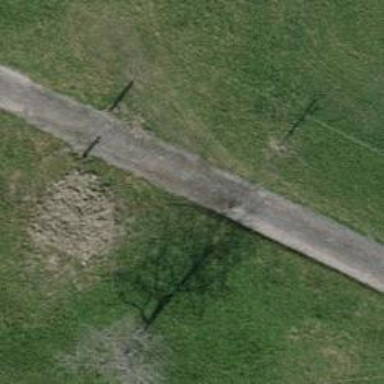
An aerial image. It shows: Track with grade2 pebblestone surface.